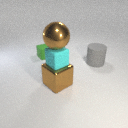
large brown metal cube to the right of small green rubber cube